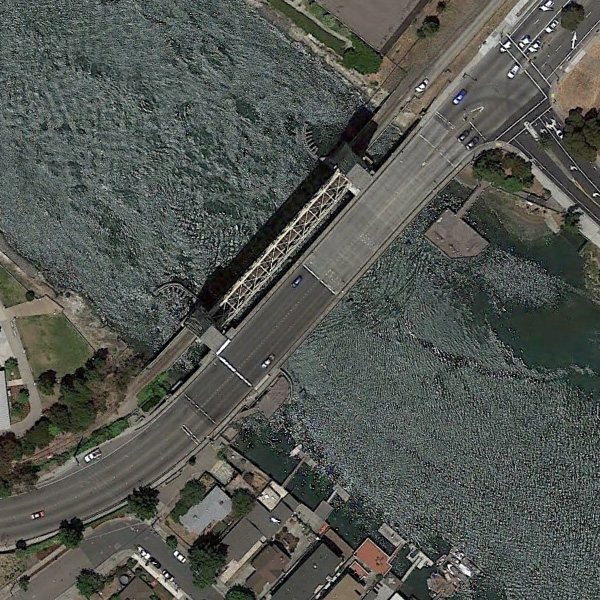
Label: Bridge